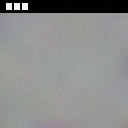
Screen state: on